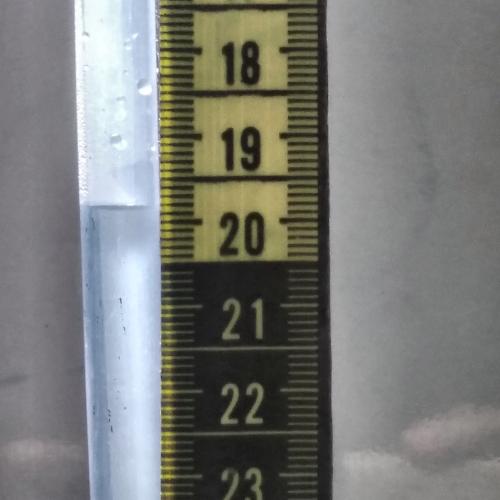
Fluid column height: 19.8 cm